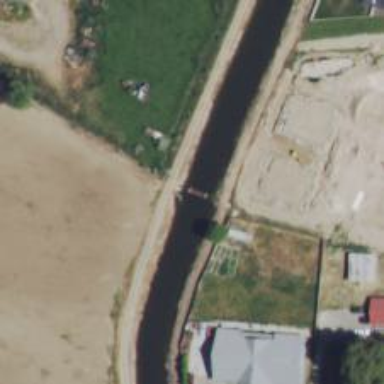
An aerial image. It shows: Canal.